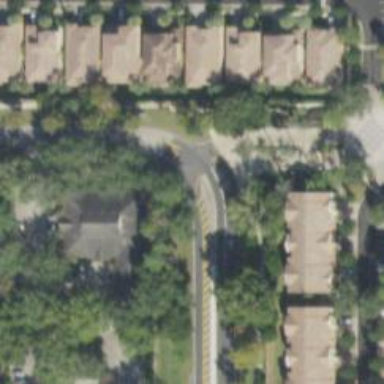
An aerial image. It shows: Secondary road with asphalt surface and sidewalk on the left side.